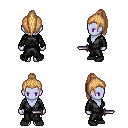
a pixel art fantasy rpg character, female body template, dark elf, purple skin, gray robe, white pants, light blonde long topknot hairstyle, black shoes, dagger, four views (front, back, left, right), 2x2 character sprite sheet, small pixel art, hard edges, no anti-aliasing